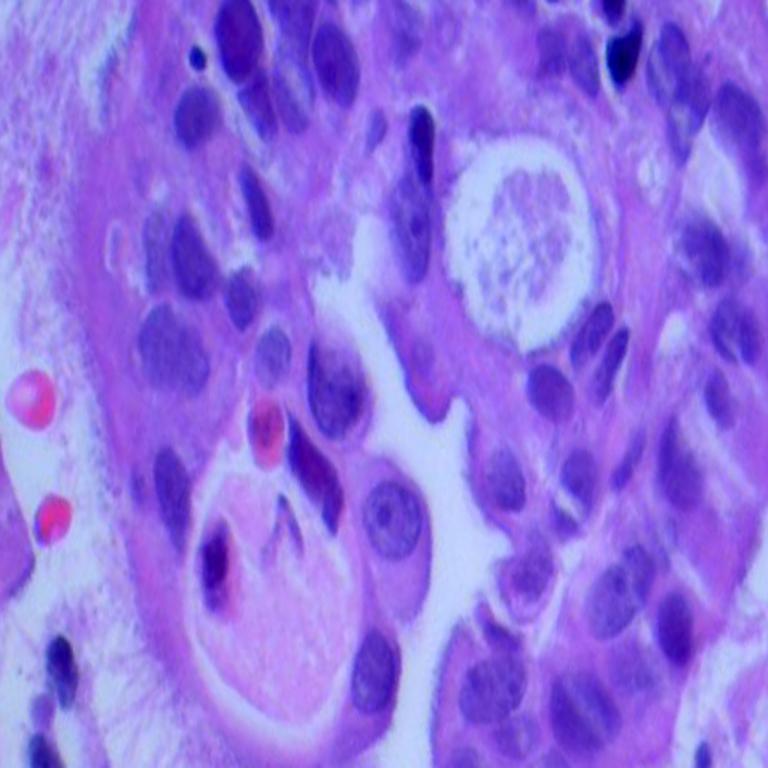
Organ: lung
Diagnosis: adenocarcinomas